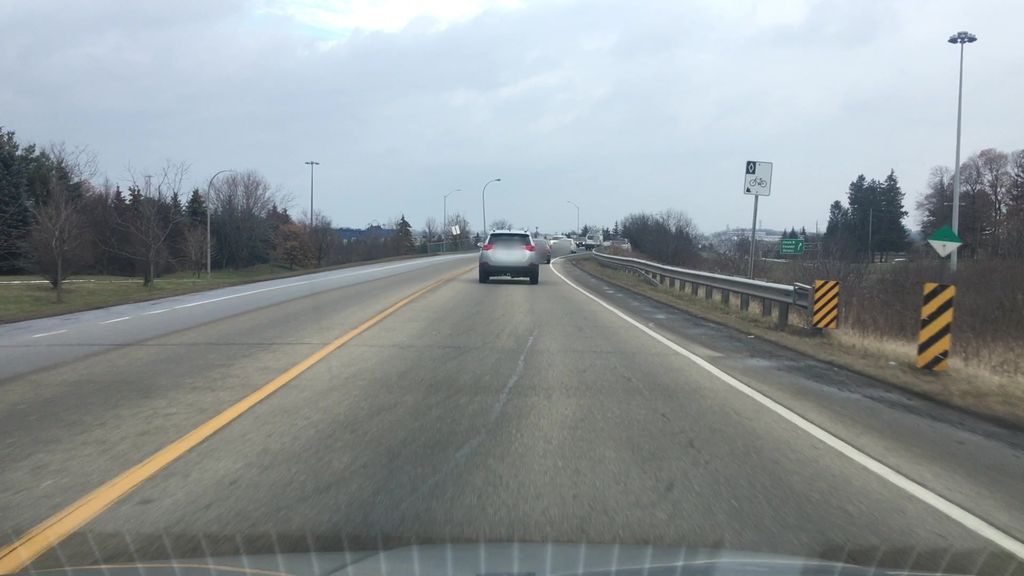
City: hamilton